Question: In my git repository I can do git status and it tells me that everything is up to date:
'''
[598] : git status
# On branch master
nothing to commit (working directory clean)
'''
If I connect to the repository with EGit and do a synchronize in Eclipse I get:

Somehow EGit thinks that a lot of files have been removed and readded witht the same name. Since git status returns nothing to commit I expect to get an empty window here.
For completeness: This is on OSX 10.7 but I've seen the same problem on Window 7 Pro as well.
Any ideas what's going on here?
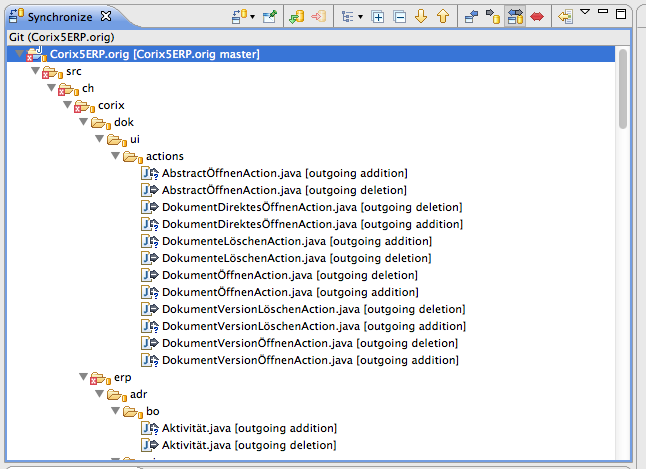
Answer: You are using non 7-bit character here (the umlaut o).
Sorry, this is known to cause trouble.
You have to recode the tree for utf8 filename. Even if you do this, this is not bug free.
See <URL> for egit part.